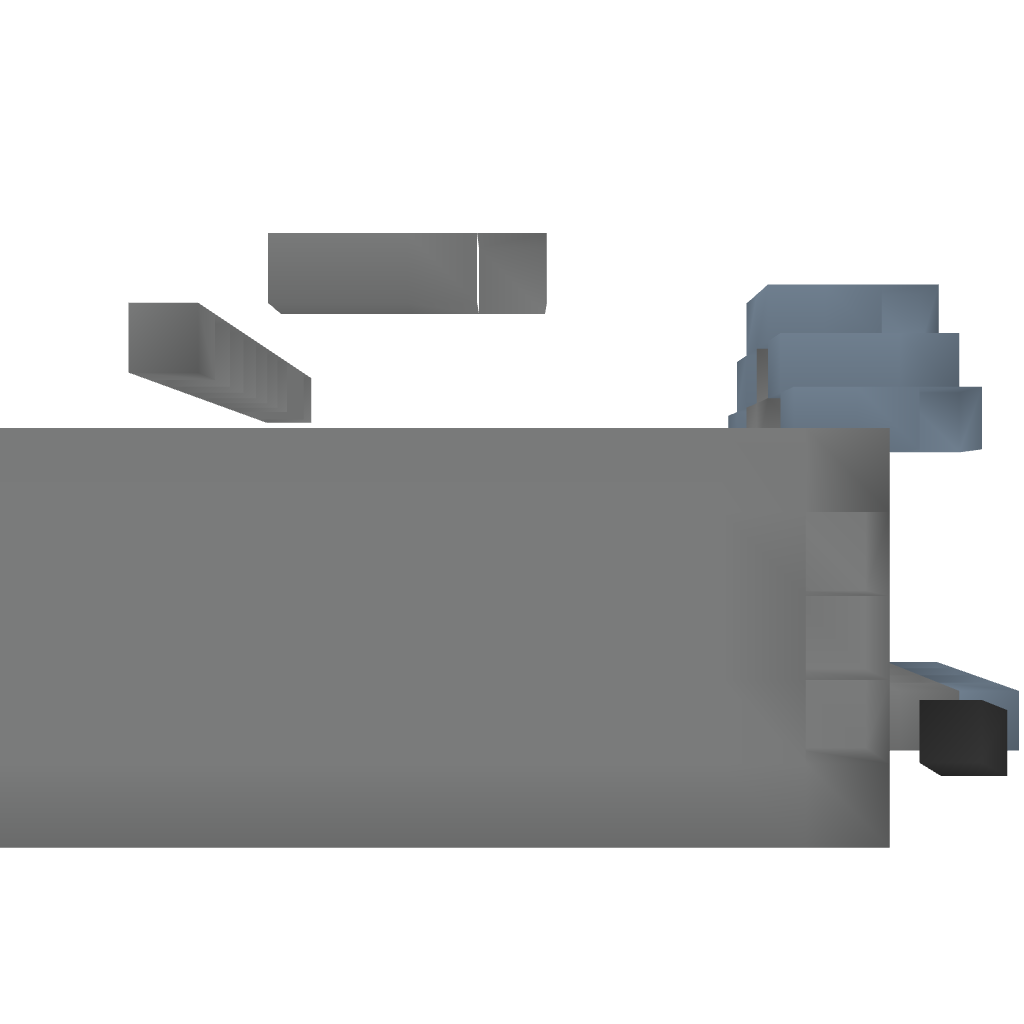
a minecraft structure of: Lost in a Book Library